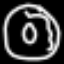
Label: donut